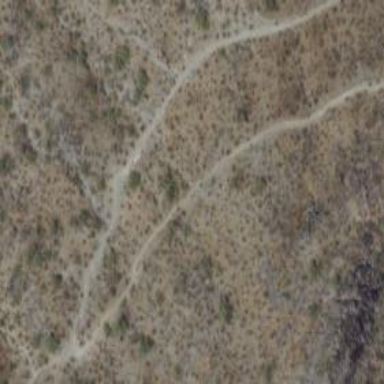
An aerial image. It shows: Hiking trail path.